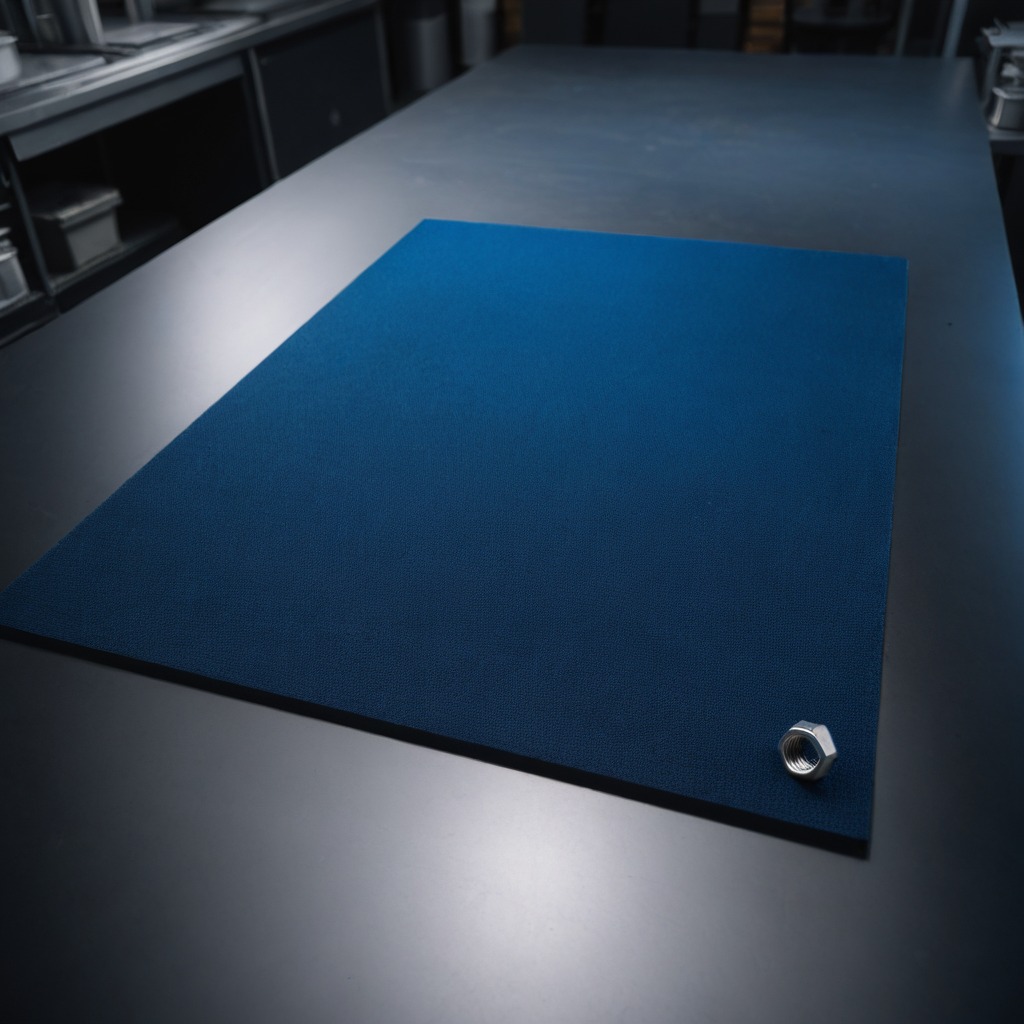
A metal nut lies on a clean granite tabletop covered with a blue rubber mat inside a workshop at night.